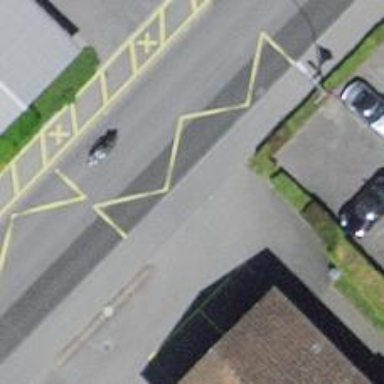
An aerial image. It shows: Bus stop with platform for public transport.